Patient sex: M
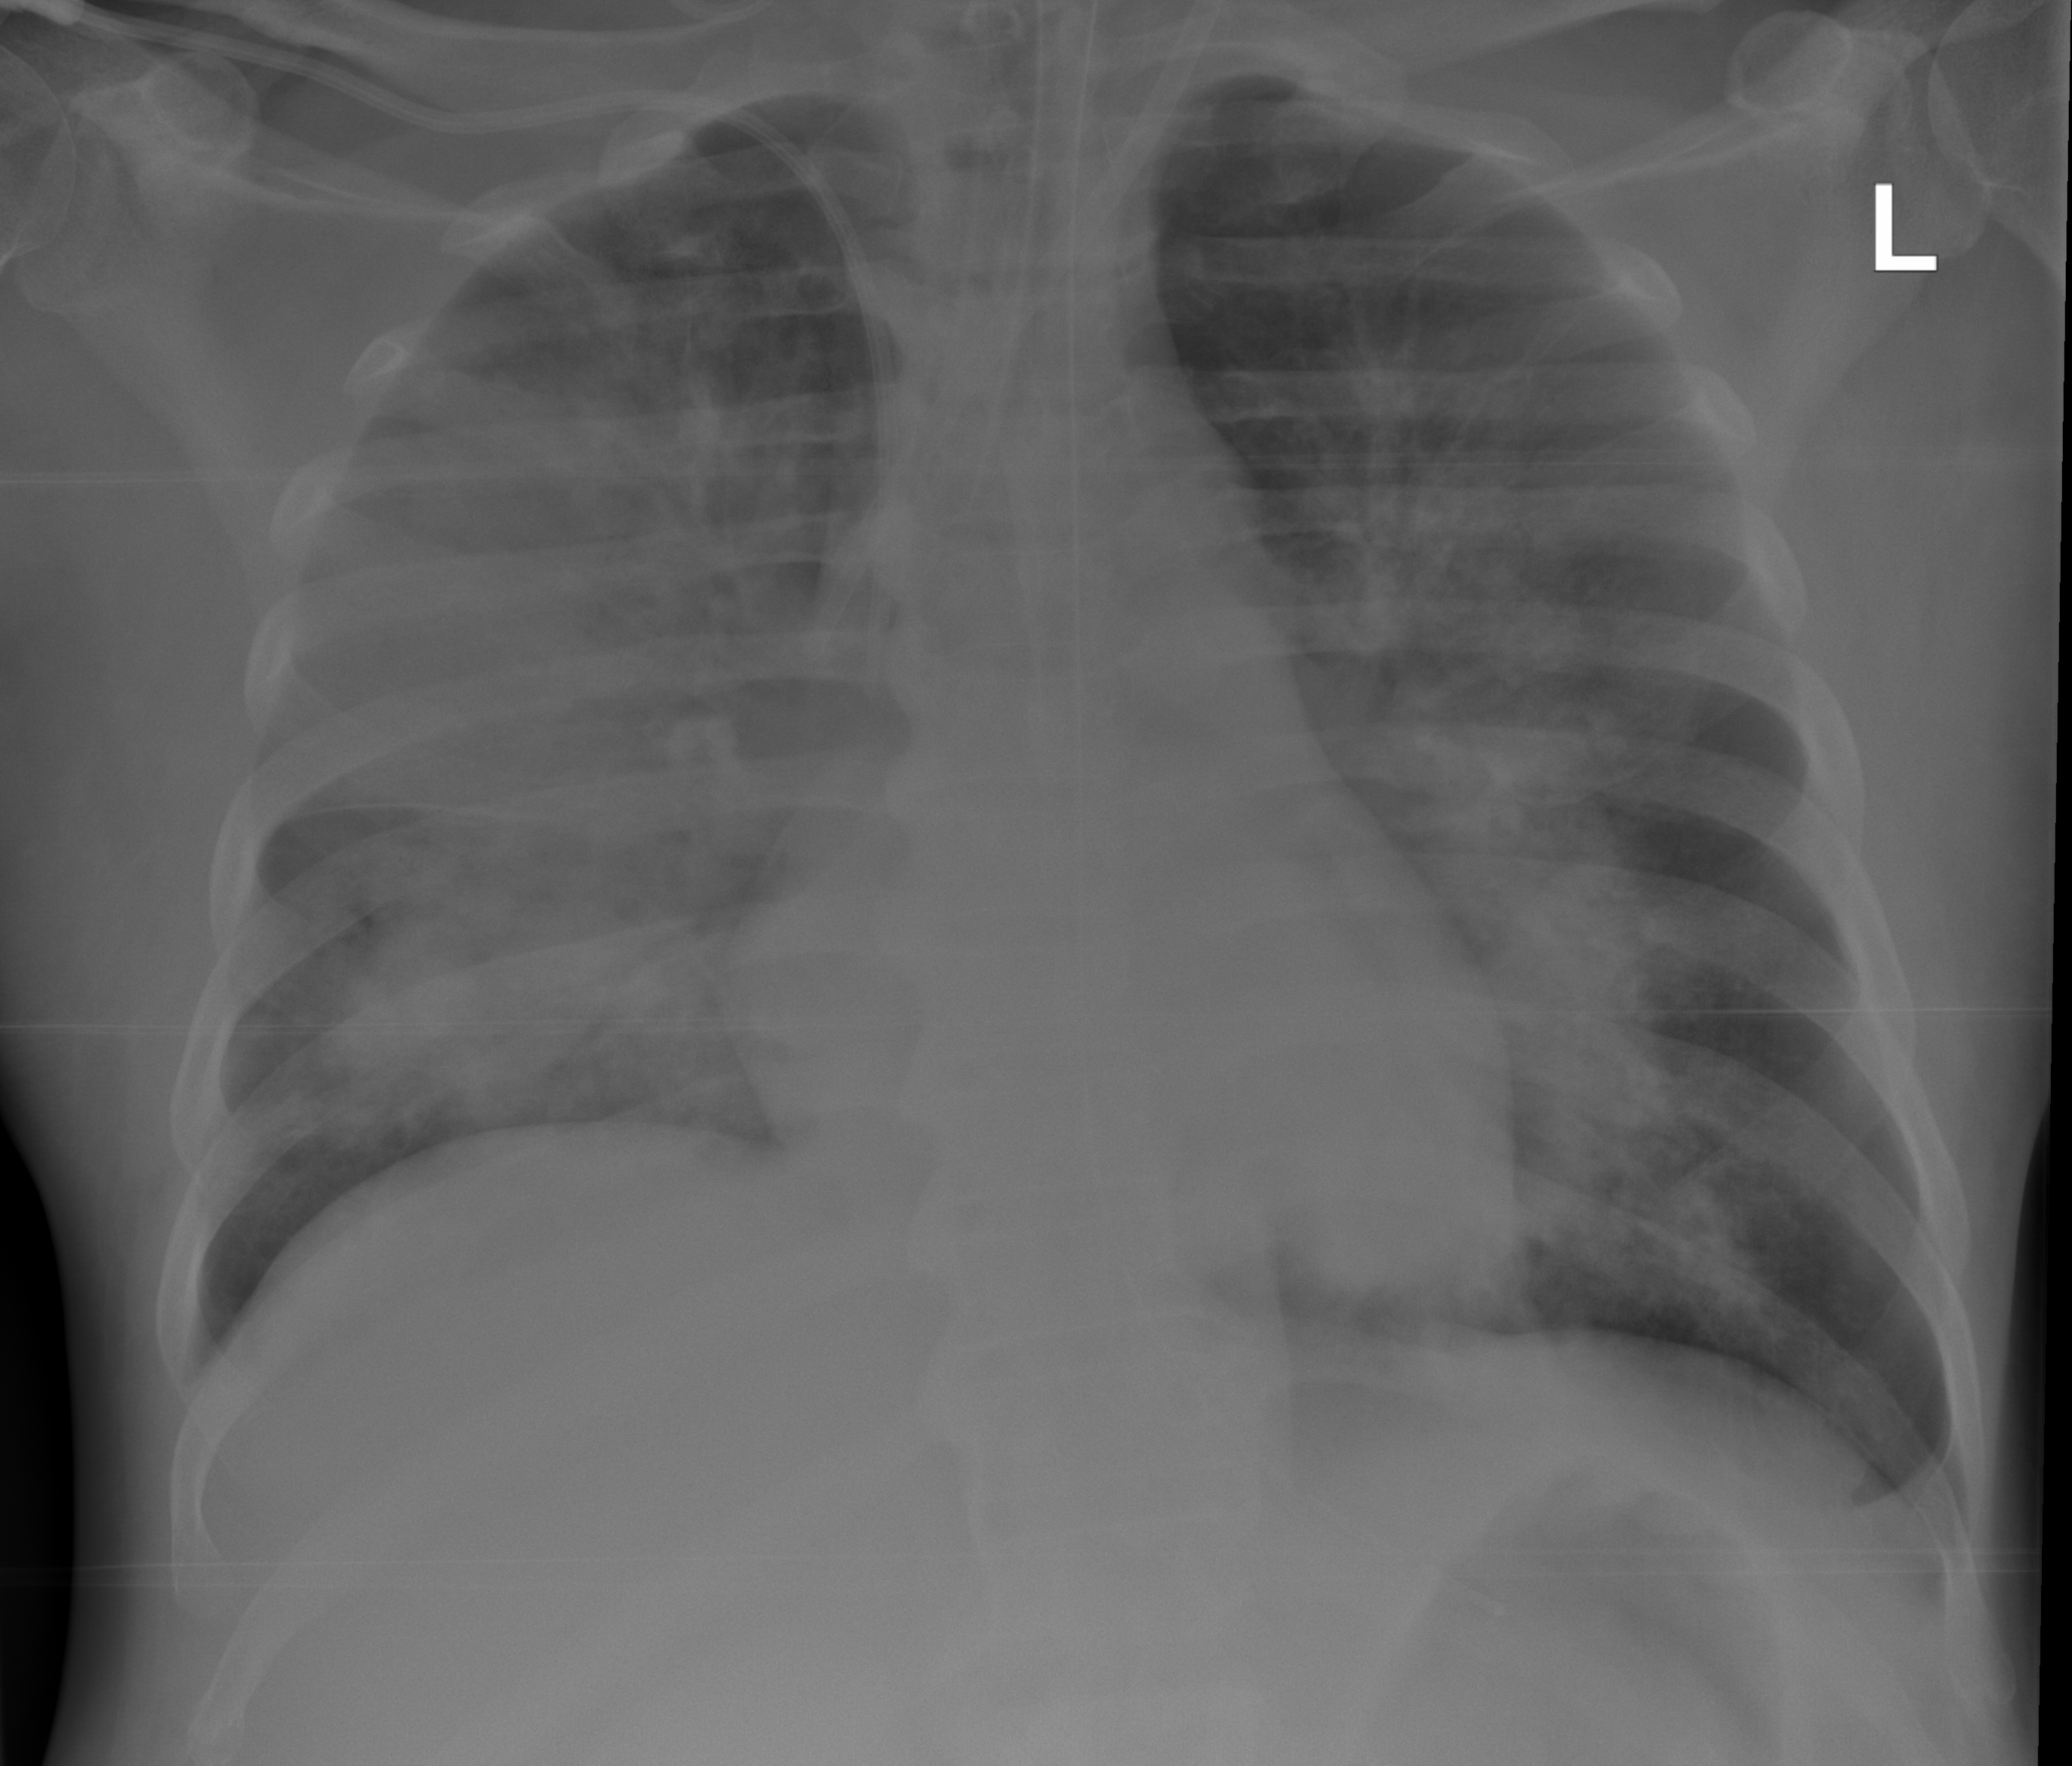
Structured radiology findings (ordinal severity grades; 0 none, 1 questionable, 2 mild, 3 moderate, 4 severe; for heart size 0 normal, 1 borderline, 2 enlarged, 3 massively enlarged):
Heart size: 0
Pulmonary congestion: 4
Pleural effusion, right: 0
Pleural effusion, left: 2
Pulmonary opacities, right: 3
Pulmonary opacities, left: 3
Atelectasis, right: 0
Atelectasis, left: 0